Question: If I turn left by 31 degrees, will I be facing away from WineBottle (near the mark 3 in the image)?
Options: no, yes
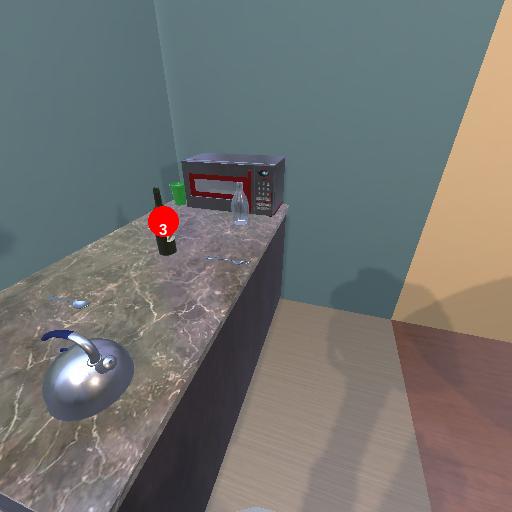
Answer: no